Interaction volume radius: 5 \u00c5
Interaction volume height: 15 \u00c5
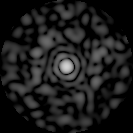
Disorder parameter: 0.8031